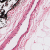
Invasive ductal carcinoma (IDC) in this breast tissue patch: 0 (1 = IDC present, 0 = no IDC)